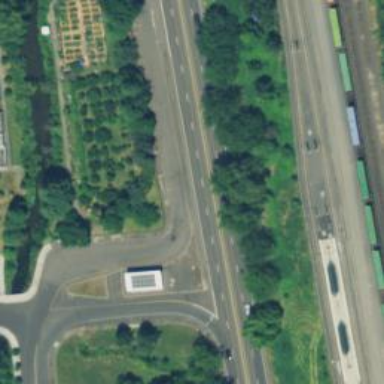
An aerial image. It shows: Expressway with asphalt surface classified as trunk highway.